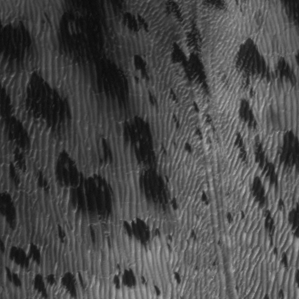
Label: frost